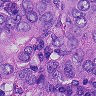
Metastatic tissue present: yes